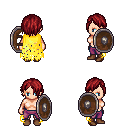
a pixel art fantasy rpg character, female body template, human, light skin, yellow tattered cape, magenta pants, brunette bangs hairstyle, brown shoes, shield, four views (front, back, left, right), 2x2 character sprite sheet, small pixel art, hard edges, no anti-aliasing